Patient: sex M, age 62
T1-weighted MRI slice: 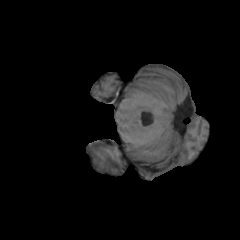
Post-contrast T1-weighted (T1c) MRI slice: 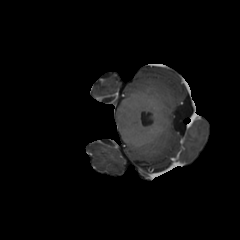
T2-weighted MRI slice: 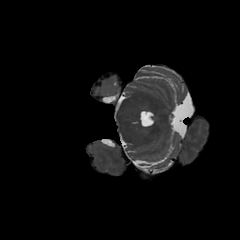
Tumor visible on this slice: no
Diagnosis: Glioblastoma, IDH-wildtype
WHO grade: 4